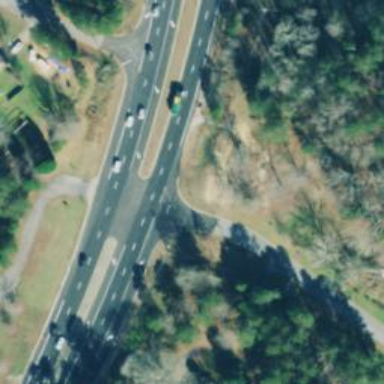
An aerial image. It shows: Trunk highway.